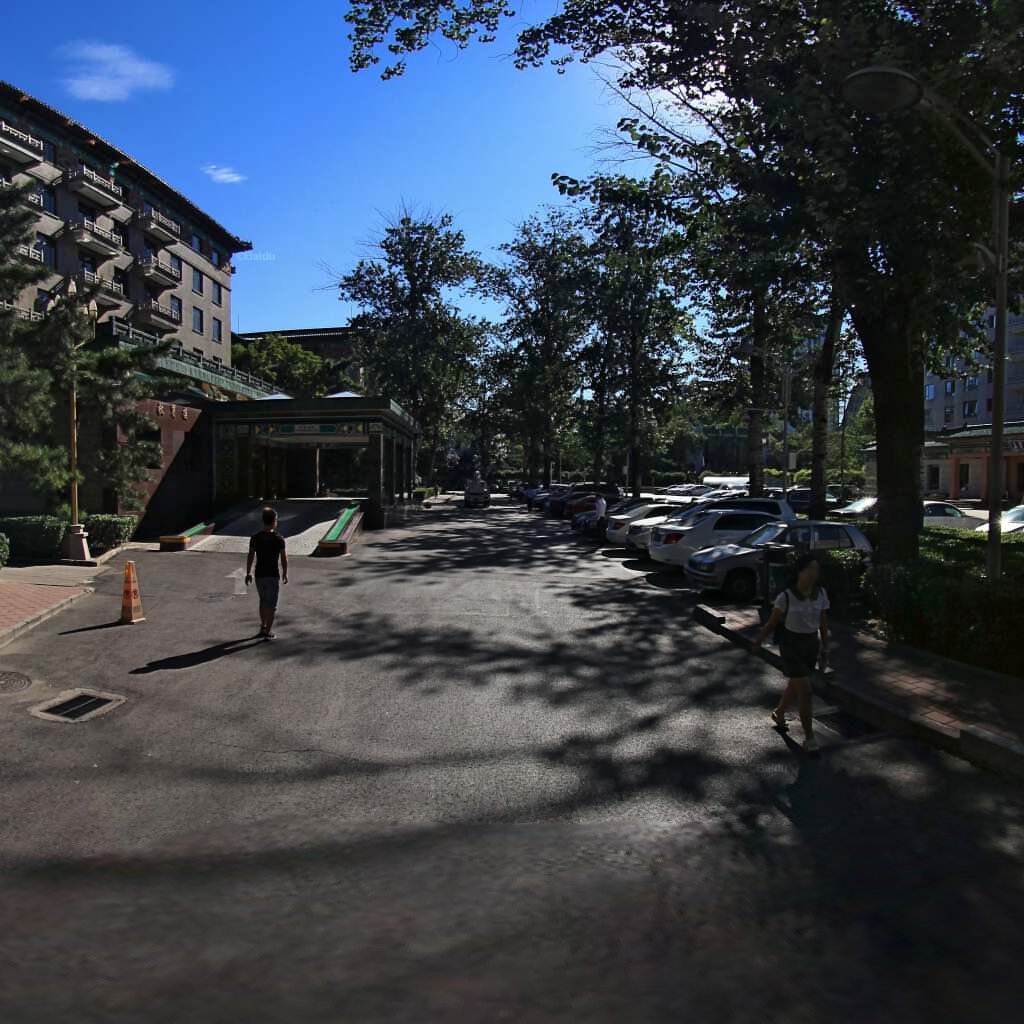
Region: Haidian
Road damage annotations: transverse crack, manhole cover, manhole cover